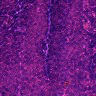
Metastatic tissue present: no